Brain MRI, t2w sequence, axial 2D slice.
Patient: age 27, sex F, weight 95 kg, height 1.95 m
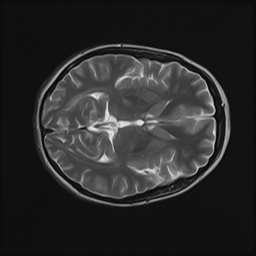